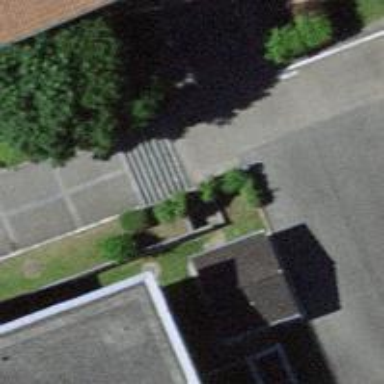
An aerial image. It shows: Road with steps.